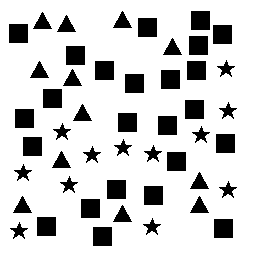
Squares: 24
Triangles: 12
Stars: 12
Total shapes: 48